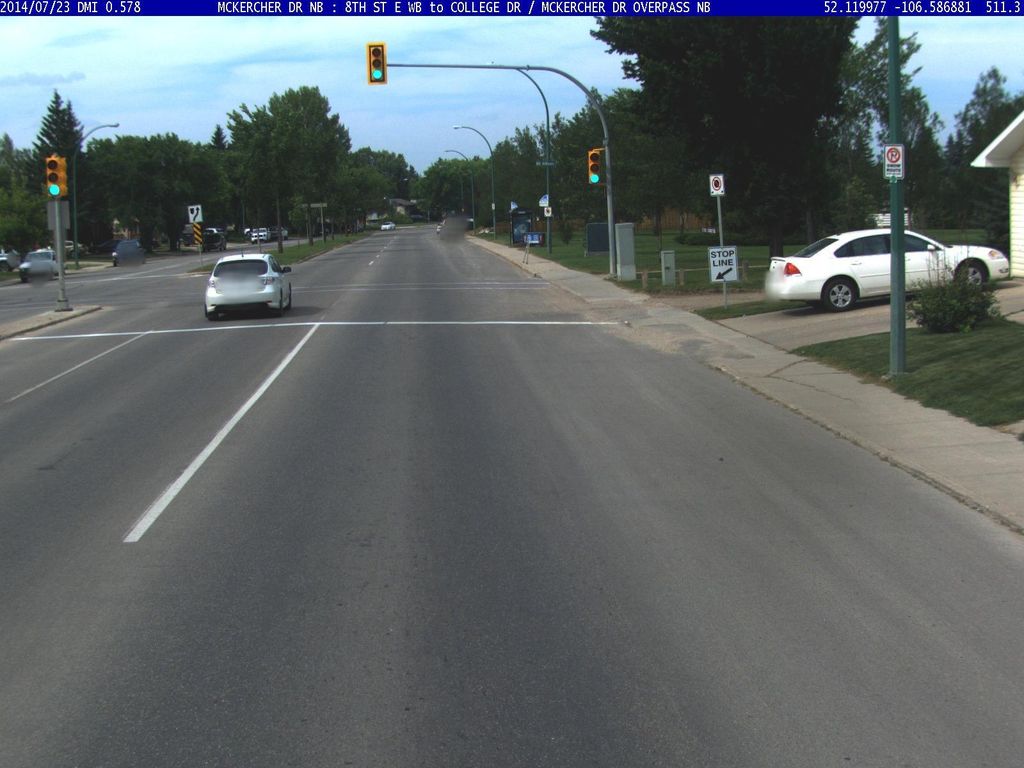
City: saskatoon